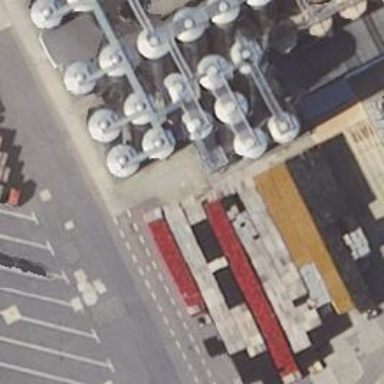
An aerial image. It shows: Storage tank that is man-made.